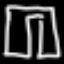
Label: pants